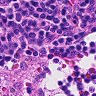
Metastatic tissue present: no